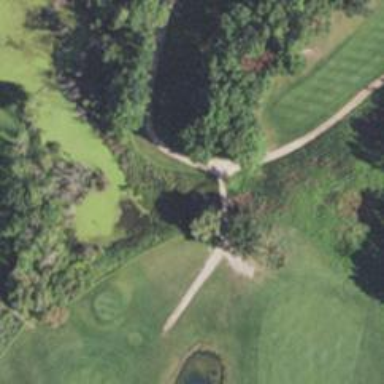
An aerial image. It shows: Path bridge with view of golf course.